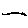
Label: line